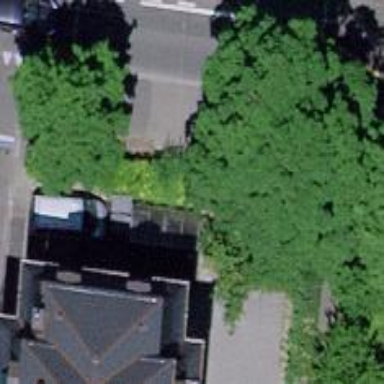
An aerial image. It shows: Asphalt sidewalk with kerb barrier.